Question: Ok, I'm stumped on a home-brew ggplot.
What I would like to do is have a three row, one column faceted plot with a different y-axis for each facet. The units of the y-axis are all the same. This would be the most convenient, but googling tells me it may not be possible.
Alternatively, I found <URL> a few years ago, but the suggested solution is depreciated and I can't sort out how to make it work in modern ggplot.
Any help is appreciated! Using facets would be easiest!
Edited to add copy of plot after using user20560's gridArrange solution below. Very nearly there, just would like to get back the box around the top and bottom facet panels!

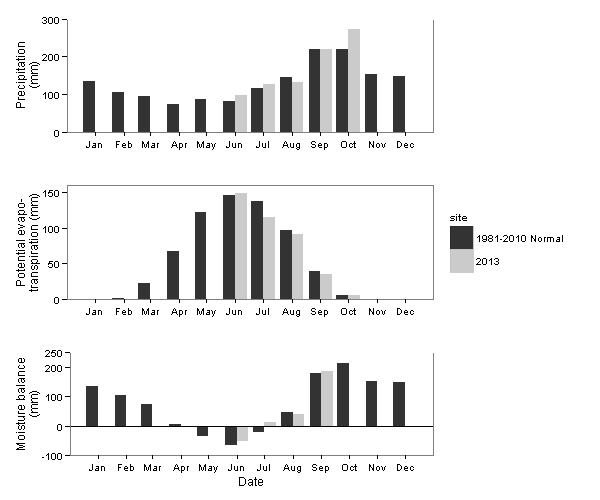
Answer: I have assumed (possibly wrongly) that you are wanting to add separate y-axis titles rather than axis labels. [If it is the labels you want different you can use the 'scales' argument in 'facet_grid']
There will be a way to do this but here are a couple of ways you could tweak the grobs yourself.
So using dataset as example
'''
library(ggplot2)
library(grid)
library(gridExtra)
'''
One way
'''
p <- ggplot(mtcars, aes(mpg, wt, col=factor(vs))) + geom_point() +
facet_grid(gear ~ .)
# change the y axis labels manually
g <- ggplotGrob(p)
yax <- which(g$layout$name=="ylab")
# define y-axis labels
g[["grobs"]][[yax]]$label <- c("aa","bb", "cc")
# position of labels (ive just manually specified)
g[["grobs"]][[yax]]$y <- grid::unit(seq(0.15, 0.85, length=3),"npc")
grid::grid.draw(g)
'''

Or using 'grid.arrange'
'''
# Create a plot for each level of grouping variable and y-axis label
p1 <- ggplot(mtcars[mtcars$gear==3, ], aes(mpg, wt, col=factor(vs))) +
geom_point() + labs(y="aa") + theme_bw()
p2 <- ggplot(mtcars[mtcars$gear==4, ], aes(mpg, wt, col=factor(vs))) +
geom_point() + labs(y="bb") + theme_bw()
p3 <- ggplot(mtcars[mtcars$gear==5, ], aes(mpg, wt, col=factor(vs))) +
geom_point() + labs(y="cc") + theme_bw()
# remove legends from two of the plots
g1 <- ggplotGrob(p1)
g1[["grobs"]][[which(g1$layout$name=="guide-box")]][["grobs"]] <- NULL
g3 <- ggplotGrob(p3)
g3[["grobs"]][[which(g3$layout$name=="guide-box")]][["grobs"]] <- NULL
gridExtra::grid.arrange(g1,p2,g3)
'''
If it is the axis titles you want to add I should ask you want a different titles - can the facet strip text not do?